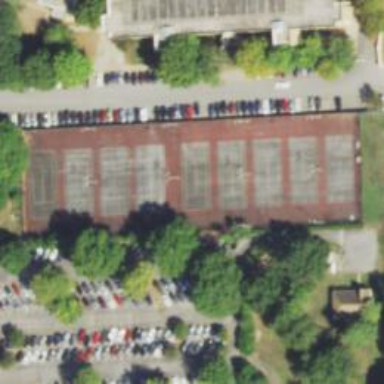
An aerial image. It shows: Tennis court in leisure pitch.